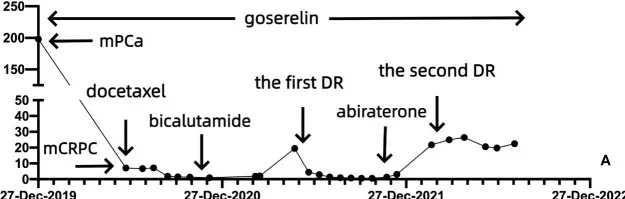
The PSA and serum testosterone levels of the patient throughout the treatment. (A) Change in the PSA level after docetaxel chemotherapy, the first DR, and the second DR.
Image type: chart (chart)